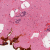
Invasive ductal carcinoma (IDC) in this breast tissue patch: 0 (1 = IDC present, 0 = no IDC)